Question: I create a Bar Chart like this:
'''
ChartView {
id: barChartView
...
}
'''
then function
'''
function drawBar(){
barChartView.removeAllSeries();
barChartView.titleFont = Qt.font({bold:true,pixelSize:20});
var barAbstractSeries = barChartView.createSeries(ChartView.SeriesTypeBar); // AbstractSeries object
barAbstractSeries.clear();
barAbstractSeries.append(qsTr("Resource Consumption"),getData());
barAbstractSeries.labelsVisible = true;
barAbstractSeries.labelsAngle = 270;
barAbstractSeries.barWidth = 0.8;
//barAbstractSeries.labelsPosition = AbstractBarSeries.LabelsOutsideEnd;
barChartView.axisX().categories = getCats();
barChartView.axisX().labelsAngle = 270;
barChartView.axisX().labelsFont = Qt.font({bold:true,pixelSize:15});
barChartView.axisX().gridLineColor = "#b1b1b1";
barChartView.axisY().gridLineColor = "#b1b1b1";
...
}
'''
Result:
QML QT Charts Bar chart

I need to set bold style, font size for values in bars.
I not found info in <URL>
and other manuals. Maybe this is written elsewhere, but I did not find it and I would be grateful if someone helped me in this.
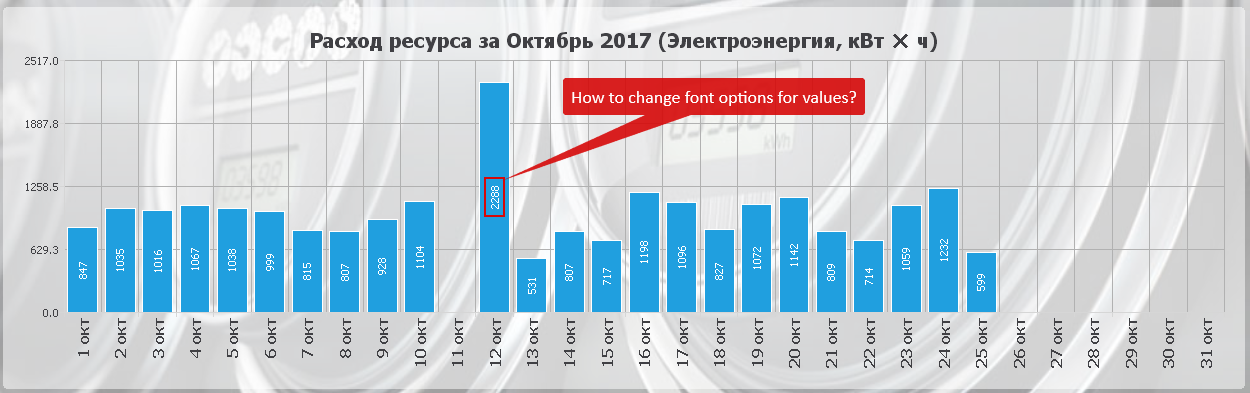
Answer: As you know, you can create a Abstract Series dinamically using the function <URL>.
The BarSet has different properties, I think you are looking for <URL>. You can modify the color, the size & style of the label easily by modifying this properties.
When you add the element that you want to stylise just modify the BarSet.
'''
BarSet example = mySeries.append("example", data);
// now modify of the components the you want of BarSet
// Example modify the font with 15px and bold style
example.labelFont = Qt.font({pointSize: 15, bold:true});
'''